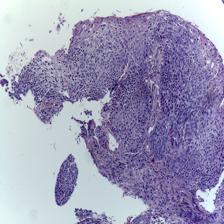
Diagnosis: OSCC